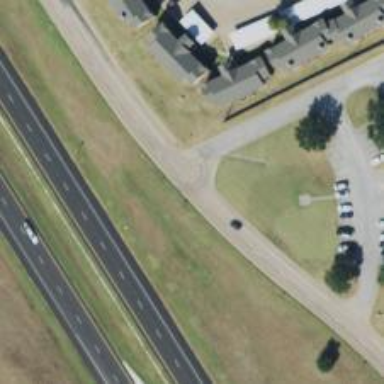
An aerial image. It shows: Secondary road with frontage access.